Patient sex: F
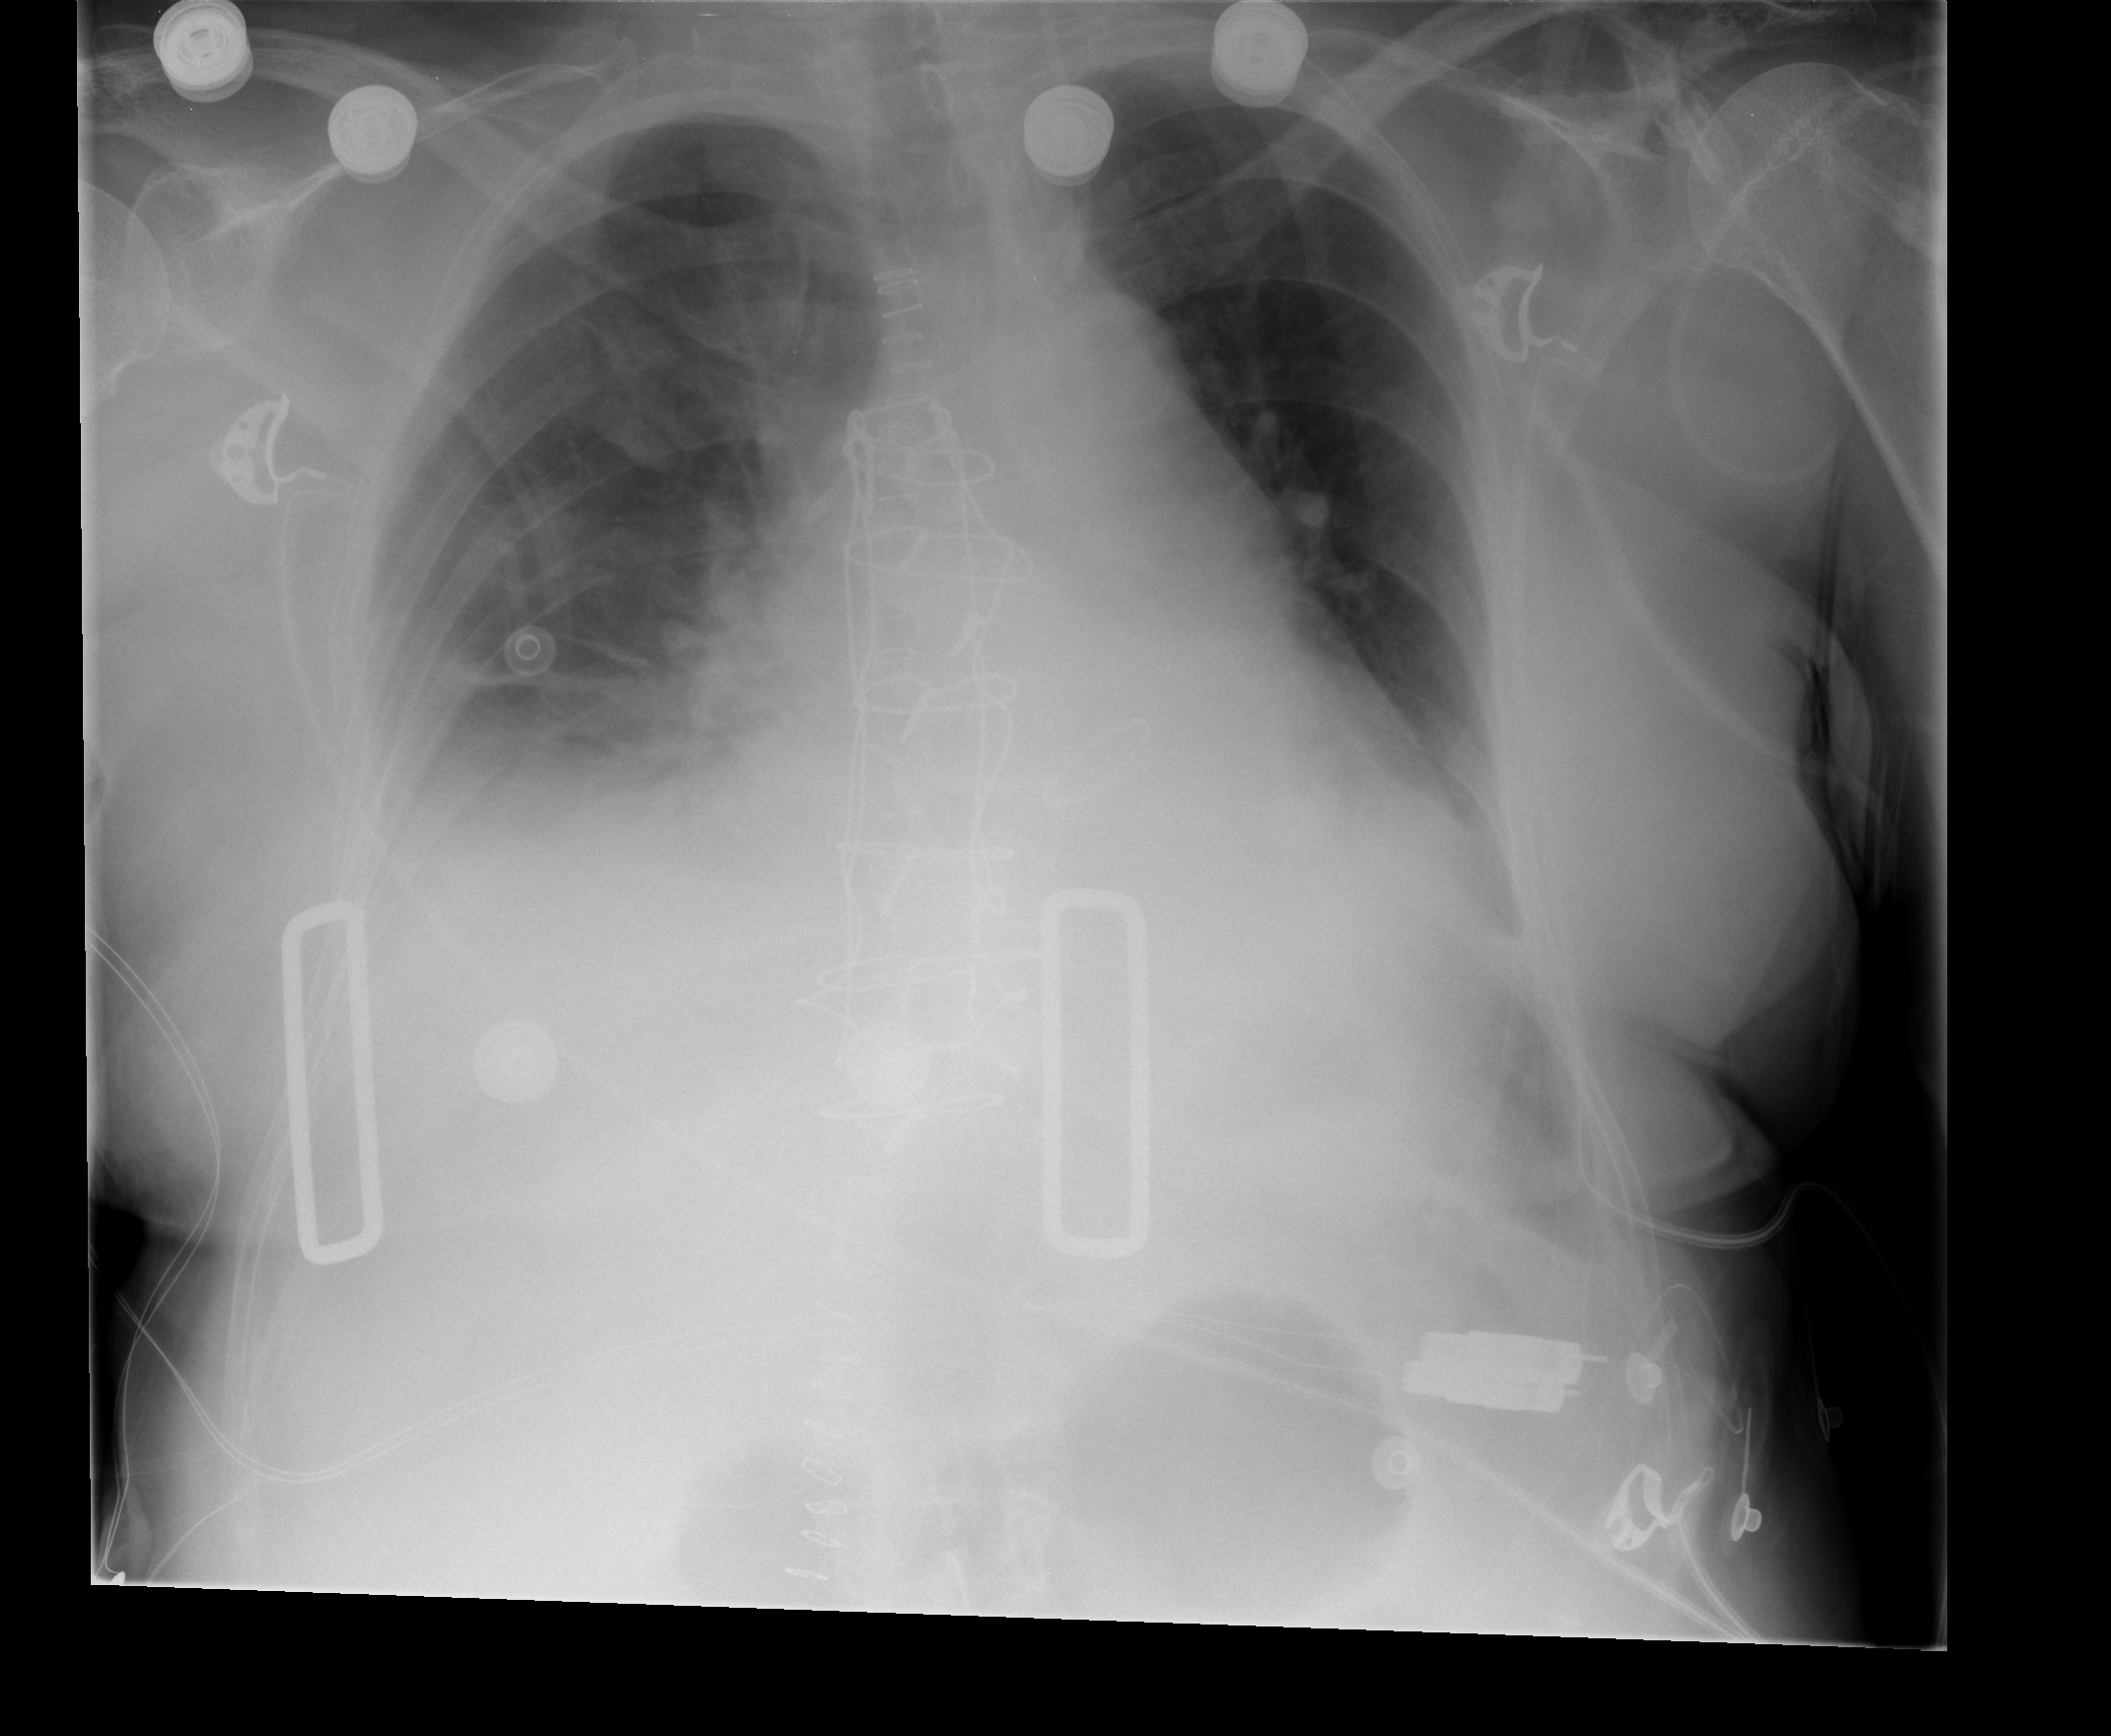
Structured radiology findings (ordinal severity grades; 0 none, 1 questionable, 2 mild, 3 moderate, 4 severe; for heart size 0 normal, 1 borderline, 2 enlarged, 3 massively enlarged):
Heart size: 2
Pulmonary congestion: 2
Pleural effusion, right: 2
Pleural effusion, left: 2
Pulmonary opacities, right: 2
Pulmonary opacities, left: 0
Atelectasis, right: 2
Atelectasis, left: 2